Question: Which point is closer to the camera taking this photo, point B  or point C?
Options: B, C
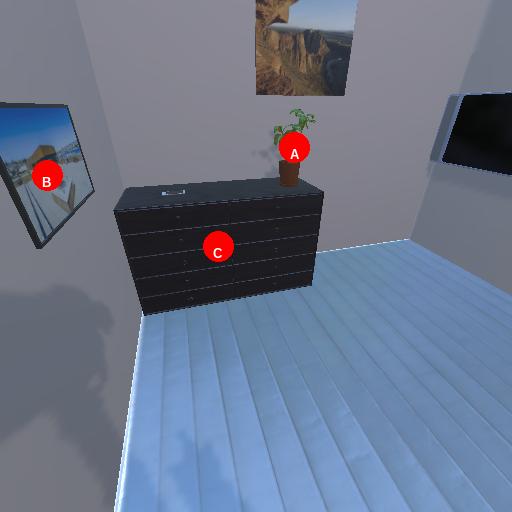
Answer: B